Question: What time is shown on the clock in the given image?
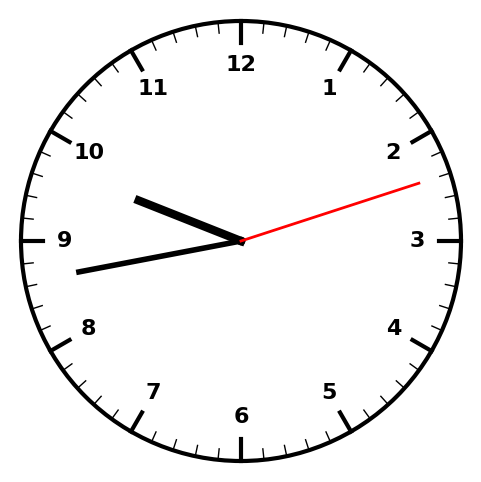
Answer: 09:43:12